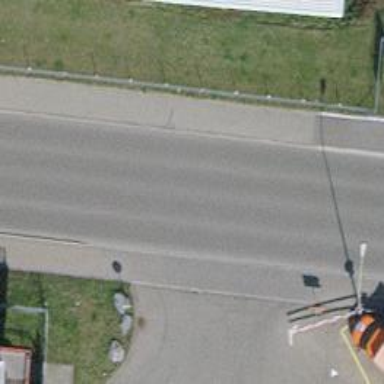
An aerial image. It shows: Paved alley serving as service road.